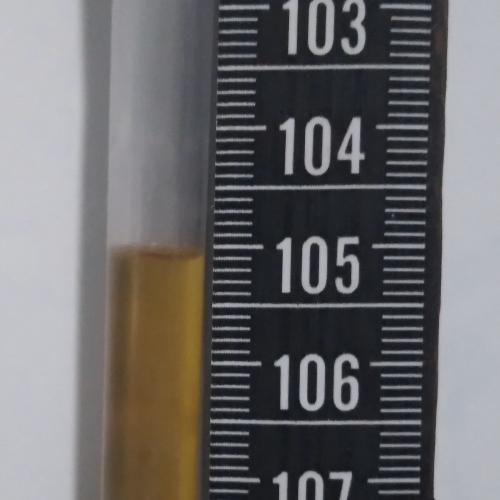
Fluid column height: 105.1 cm